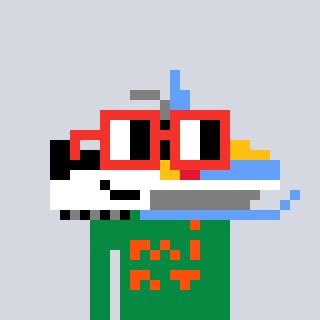
a pixel art character with square red glasses, a snowmobile-shaped head and a green-colored body on a cool background